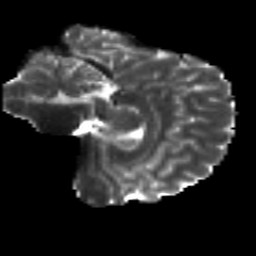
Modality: T2w
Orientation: sagittal
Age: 22
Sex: male
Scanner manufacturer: siemens
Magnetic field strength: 3 T
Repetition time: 8.8 s
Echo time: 0.085 s